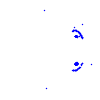
Particle: electron